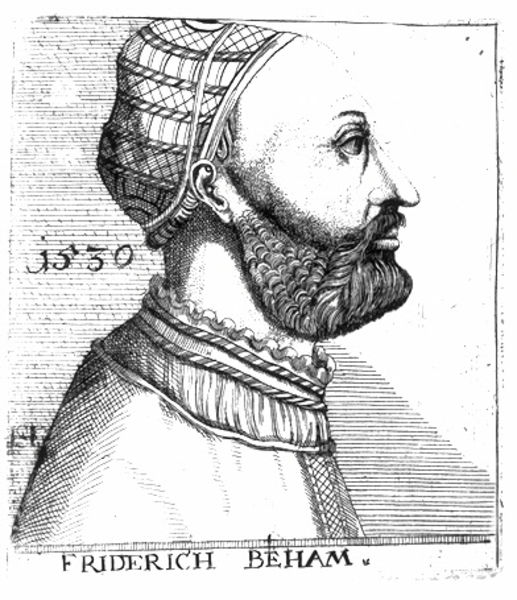
Titel: Bildnis des Friedrich Behaim
Künstler: Monogrammist HS (1530)
Institution: (Seriendruck)
Schlagwörter: kopf, mann, schatten, weiß, hut, mund, nase, ohr, profil, schwarz, stirn, zeichnung, haube, muster, ornament, bart, hemd, kappe, mütze, falten, kragen, bildnis, hals, portrait, porträt, auge, haare, lippen, locken, renaissance, kopfbedeckung, schrift, wangen, italien, kette, grafik, graphik, linien, friedrich, datum, rüschen, jahreszahl, naht, oberkörper, gemustert, kreuz, linie, druck, druckgrafik, schraffur, stich, künstler, schwarzweiß, text, krause, gravur, braue, mittelalter, kupferstich, jüdisch, portträt, lächelt, beham, netzförmig, 1530, friderich, schraffug